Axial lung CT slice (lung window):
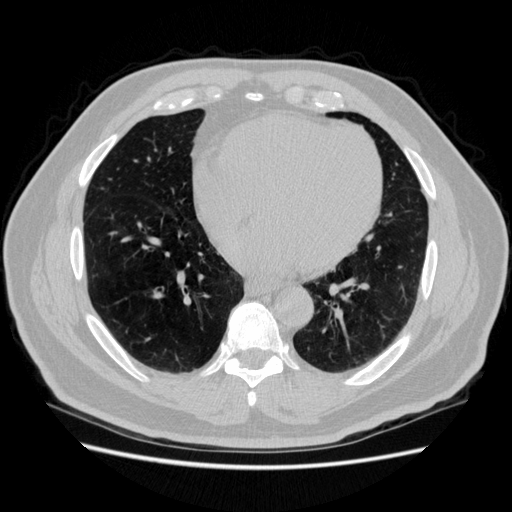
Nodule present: no